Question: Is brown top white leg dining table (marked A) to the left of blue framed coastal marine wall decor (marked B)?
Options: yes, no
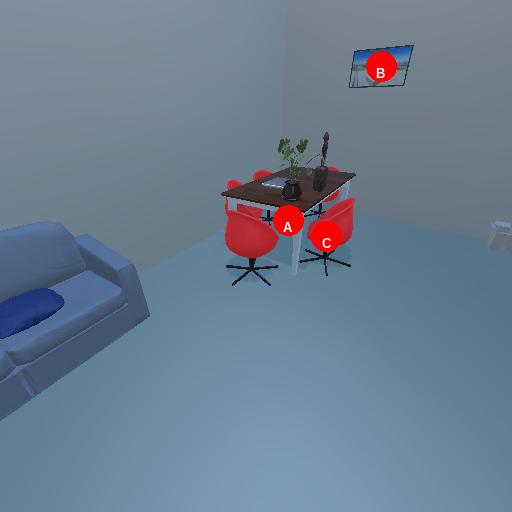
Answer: yes